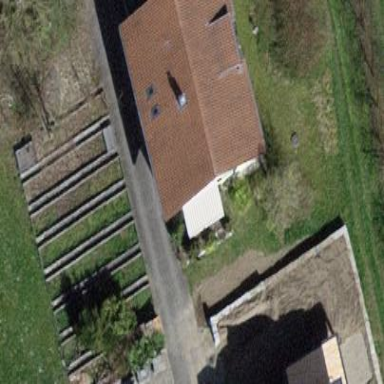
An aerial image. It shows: Detached building with tile roof.